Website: apple-inc
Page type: customer-info-address
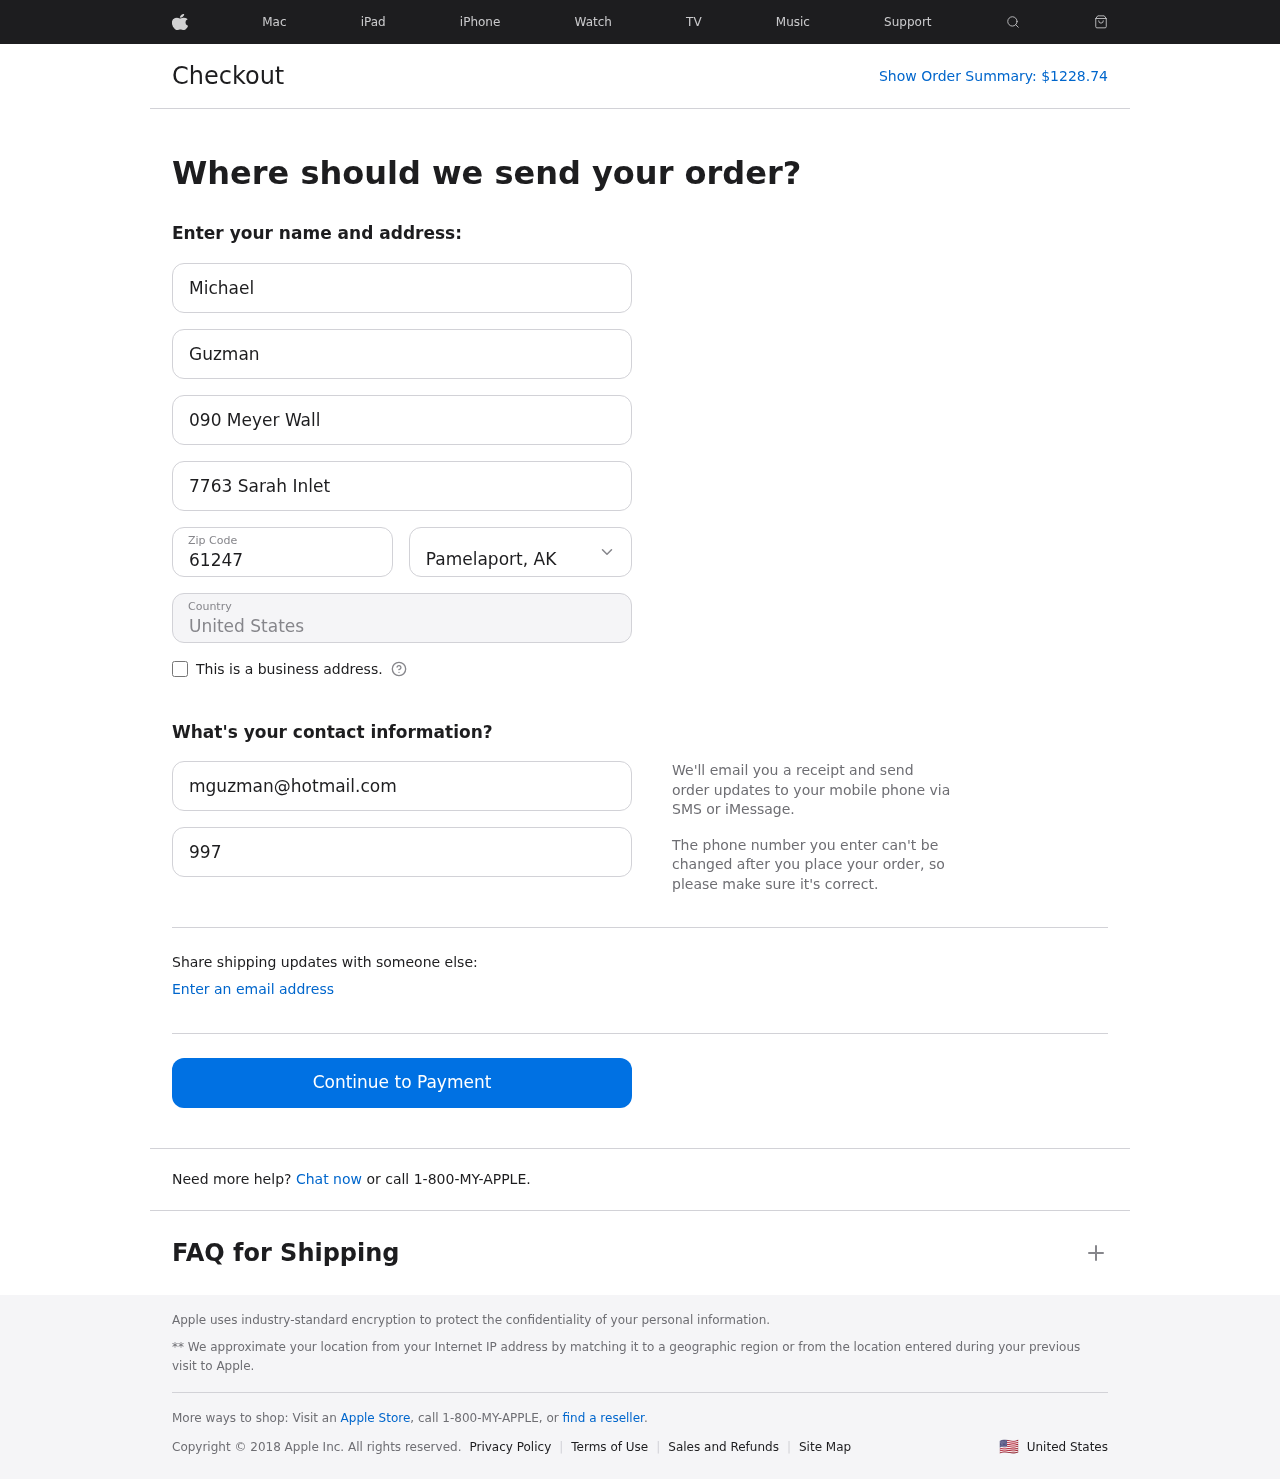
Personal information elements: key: PII_CITY_STATE
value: Pamelaport, AK
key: PII_COUNTRY
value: United States
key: PII_EMAIL
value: mguzman@hotmail.com
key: PII_FIRSTNAME
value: Michael
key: PII_LASTNAME
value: Guzman
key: PII_PHONE
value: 9974423378
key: PII_POSTCODE
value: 61247
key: PII_STREET
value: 090 Meyer Wall
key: PII_STREET2
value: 7763 Sarah Inlet
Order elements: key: ORDER_TOTAL
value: $1228.74